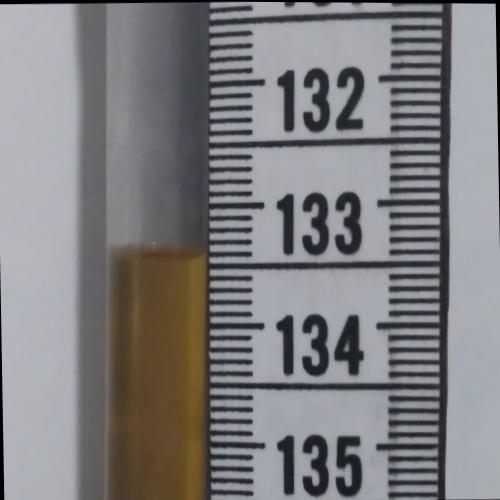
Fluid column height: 133.4 cm